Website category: university
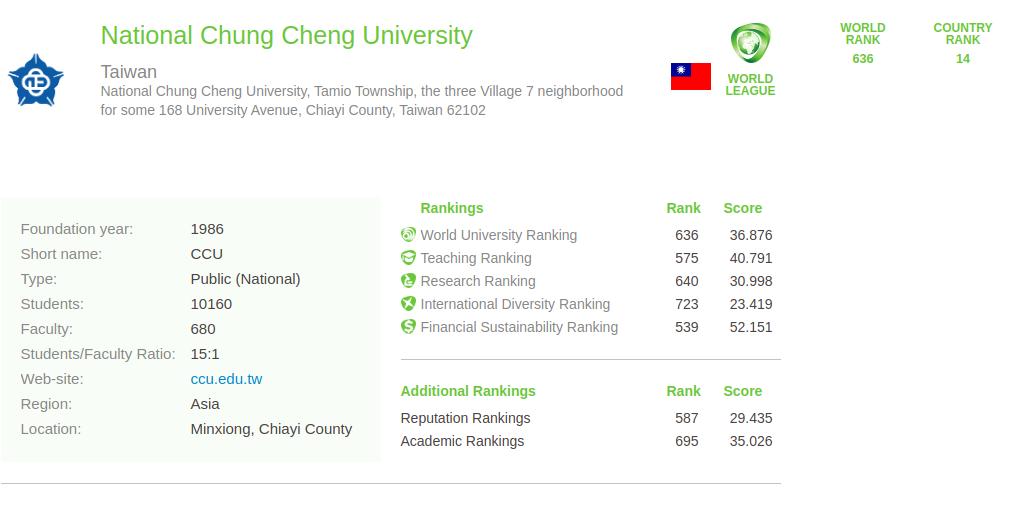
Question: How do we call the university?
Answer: National Chung Cheng University

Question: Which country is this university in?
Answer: Taiwan

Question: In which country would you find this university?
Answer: Taiwan

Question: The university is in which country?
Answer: Taiwan

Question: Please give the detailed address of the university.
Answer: National Chung Cheng University, Tamio Township, the three Village 7 neighborhood for some 168 University Avenue, Chiayi County, Taiwan 62102

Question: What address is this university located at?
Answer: National Chung Cheng University, Tamio Township, the three Village 7 neighborhood for some 168 University Avenue, Chiayi County, Taiwan 62102

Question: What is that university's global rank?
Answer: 636

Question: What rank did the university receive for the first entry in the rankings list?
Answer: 636

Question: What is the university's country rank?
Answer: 14

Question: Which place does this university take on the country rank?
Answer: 14

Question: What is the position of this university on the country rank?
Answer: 14

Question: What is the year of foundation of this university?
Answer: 1986

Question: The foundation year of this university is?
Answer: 1986

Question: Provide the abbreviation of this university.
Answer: CCU

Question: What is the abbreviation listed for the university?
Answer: CCU

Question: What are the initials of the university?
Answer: CCU

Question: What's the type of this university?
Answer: Public (National)

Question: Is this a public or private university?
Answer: Public (National)

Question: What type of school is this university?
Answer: Public (National)

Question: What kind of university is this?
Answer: Public (National)

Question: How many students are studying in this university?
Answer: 10160

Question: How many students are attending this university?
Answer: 10160

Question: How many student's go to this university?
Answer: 10160

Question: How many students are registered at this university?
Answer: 10160

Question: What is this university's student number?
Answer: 10160

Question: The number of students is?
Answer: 10160

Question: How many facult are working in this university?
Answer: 680

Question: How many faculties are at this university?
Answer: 680

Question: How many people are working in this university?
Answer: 680

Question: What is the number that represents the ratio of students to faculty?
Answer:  15 : 1

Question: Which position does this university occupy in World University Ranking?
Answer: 636

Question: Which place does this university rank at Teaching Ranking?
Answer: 575

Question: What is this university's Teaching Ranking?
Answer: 575

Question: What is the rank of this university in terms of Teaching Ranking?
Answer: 575

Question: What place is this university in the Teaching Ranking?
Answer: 575

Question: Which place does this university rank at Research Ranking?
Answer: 640

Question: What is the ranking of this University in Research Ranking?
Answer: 640

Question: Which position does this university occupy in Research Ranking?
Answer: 640

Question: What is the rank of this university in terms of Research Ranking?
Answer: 640

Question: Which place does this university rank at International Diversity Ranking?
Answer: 723

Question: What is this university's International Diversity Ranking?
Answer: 723

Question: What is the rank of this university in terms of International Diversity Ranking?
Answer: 723

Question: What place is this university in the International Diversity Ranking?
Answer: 723

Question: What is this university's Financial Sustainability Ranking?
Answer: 539

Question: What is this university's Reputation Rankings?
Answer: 587

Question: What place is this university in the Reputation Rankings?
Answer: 587

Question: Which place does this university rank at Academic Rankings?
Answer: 695

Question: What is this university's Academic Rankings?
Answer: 695

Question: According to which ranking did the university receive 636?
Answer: World University Ranking

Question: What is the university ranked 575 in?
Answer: Teaching Ranking

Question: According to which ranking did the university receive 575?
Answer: Teaching Ranking

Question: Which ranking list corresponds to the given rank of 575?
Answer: Teaching Ranking

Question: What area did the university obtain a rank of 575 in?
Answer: Teaching Ranking

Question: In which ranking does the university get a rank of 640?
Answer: Research Ranking

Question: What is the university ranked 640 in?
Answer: Research Ranking

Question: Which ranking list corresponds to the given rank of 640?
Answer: Research Ranking

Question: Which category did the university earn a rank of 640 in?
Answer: Research Ranking

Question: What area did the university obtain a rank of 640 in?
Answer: Research Ranking

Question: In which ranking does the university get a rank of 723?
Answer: International Diversity Ranking

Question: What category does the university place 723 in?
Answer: International Diversity Ranking

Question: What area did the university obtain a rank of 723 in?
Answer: International Diversity Ranking

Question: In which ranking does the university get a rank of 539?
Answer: Financial Sustainability Ranking

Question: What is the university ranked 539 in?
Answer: Financial Sustainability Ranking

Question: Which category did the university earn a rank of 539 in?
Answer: Financial Sustainability Ranking